Question: I have the following Main Form "Edit Services" with a Sub Form "Edit Services SubForm":

I want to filter the Sub Form based on the check box at the top of the Main Form that correlates to fields in the Sub Form that are on a Yes/No criteria.
I.E. If the In-Shop box is checked then it should filter anything that has In-Shop as Yes in the Sub Form. If it is unchecked it should clear the filter.
'''
Private Sub chbxInShop_Click()
If Me.chbxInShop.Value Then
Me.[Edit Services SubForm].Form.Filter = "[SrvInShop] = True"
Me.[Edit Services SubForm].Form.FilterOn = True
Me.[Edit Services SubForm].Form.Requery
End If
End Sub
'''
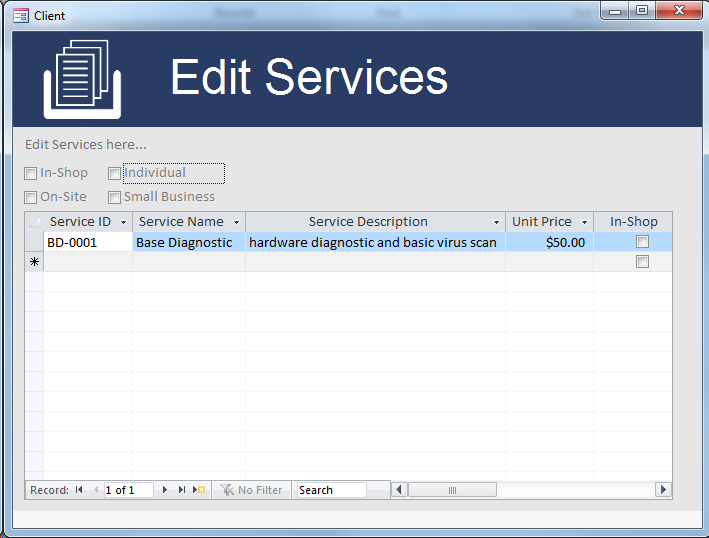
Answer: Based on your sample database, it seems the code had the True and False conditions reversed. For example, the following line means , which is to apply the subform filter. But you really want to apply the filter when the check box is checked ... meaning its '.Value' is True (-1).
'''
If Me.chbxInShop.Value = 0 Then
'''
I tested the following code for the check box's After Update event with your form, and it does what I think you're asking for.
'''
Private Sub chbxInShop_AfterUpdate()
Dim strFilter As String
strFilter = vbNullString ' make it explicit
If Me.chbxInShop.Value = True Then
strFilter = "[SrvInShop] = True"
End If
With Me.[Edit Services SubForm].Form
.Filter = strFilter
.FilterOn = Me.chbxInShop.Value
End With
End Sub
'''
If you later decide you want the subform filter based on the values of all 4 of the form's check boxes, you'll need to examine each of them and create an appropriate 'Filter' string, which could wind up as something like ...
'''
strFilter = "[SrvInShop] = True AND [SrvSmallBusiness] = True"
'''